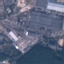
Land use / land cover: Industrial